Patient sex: F
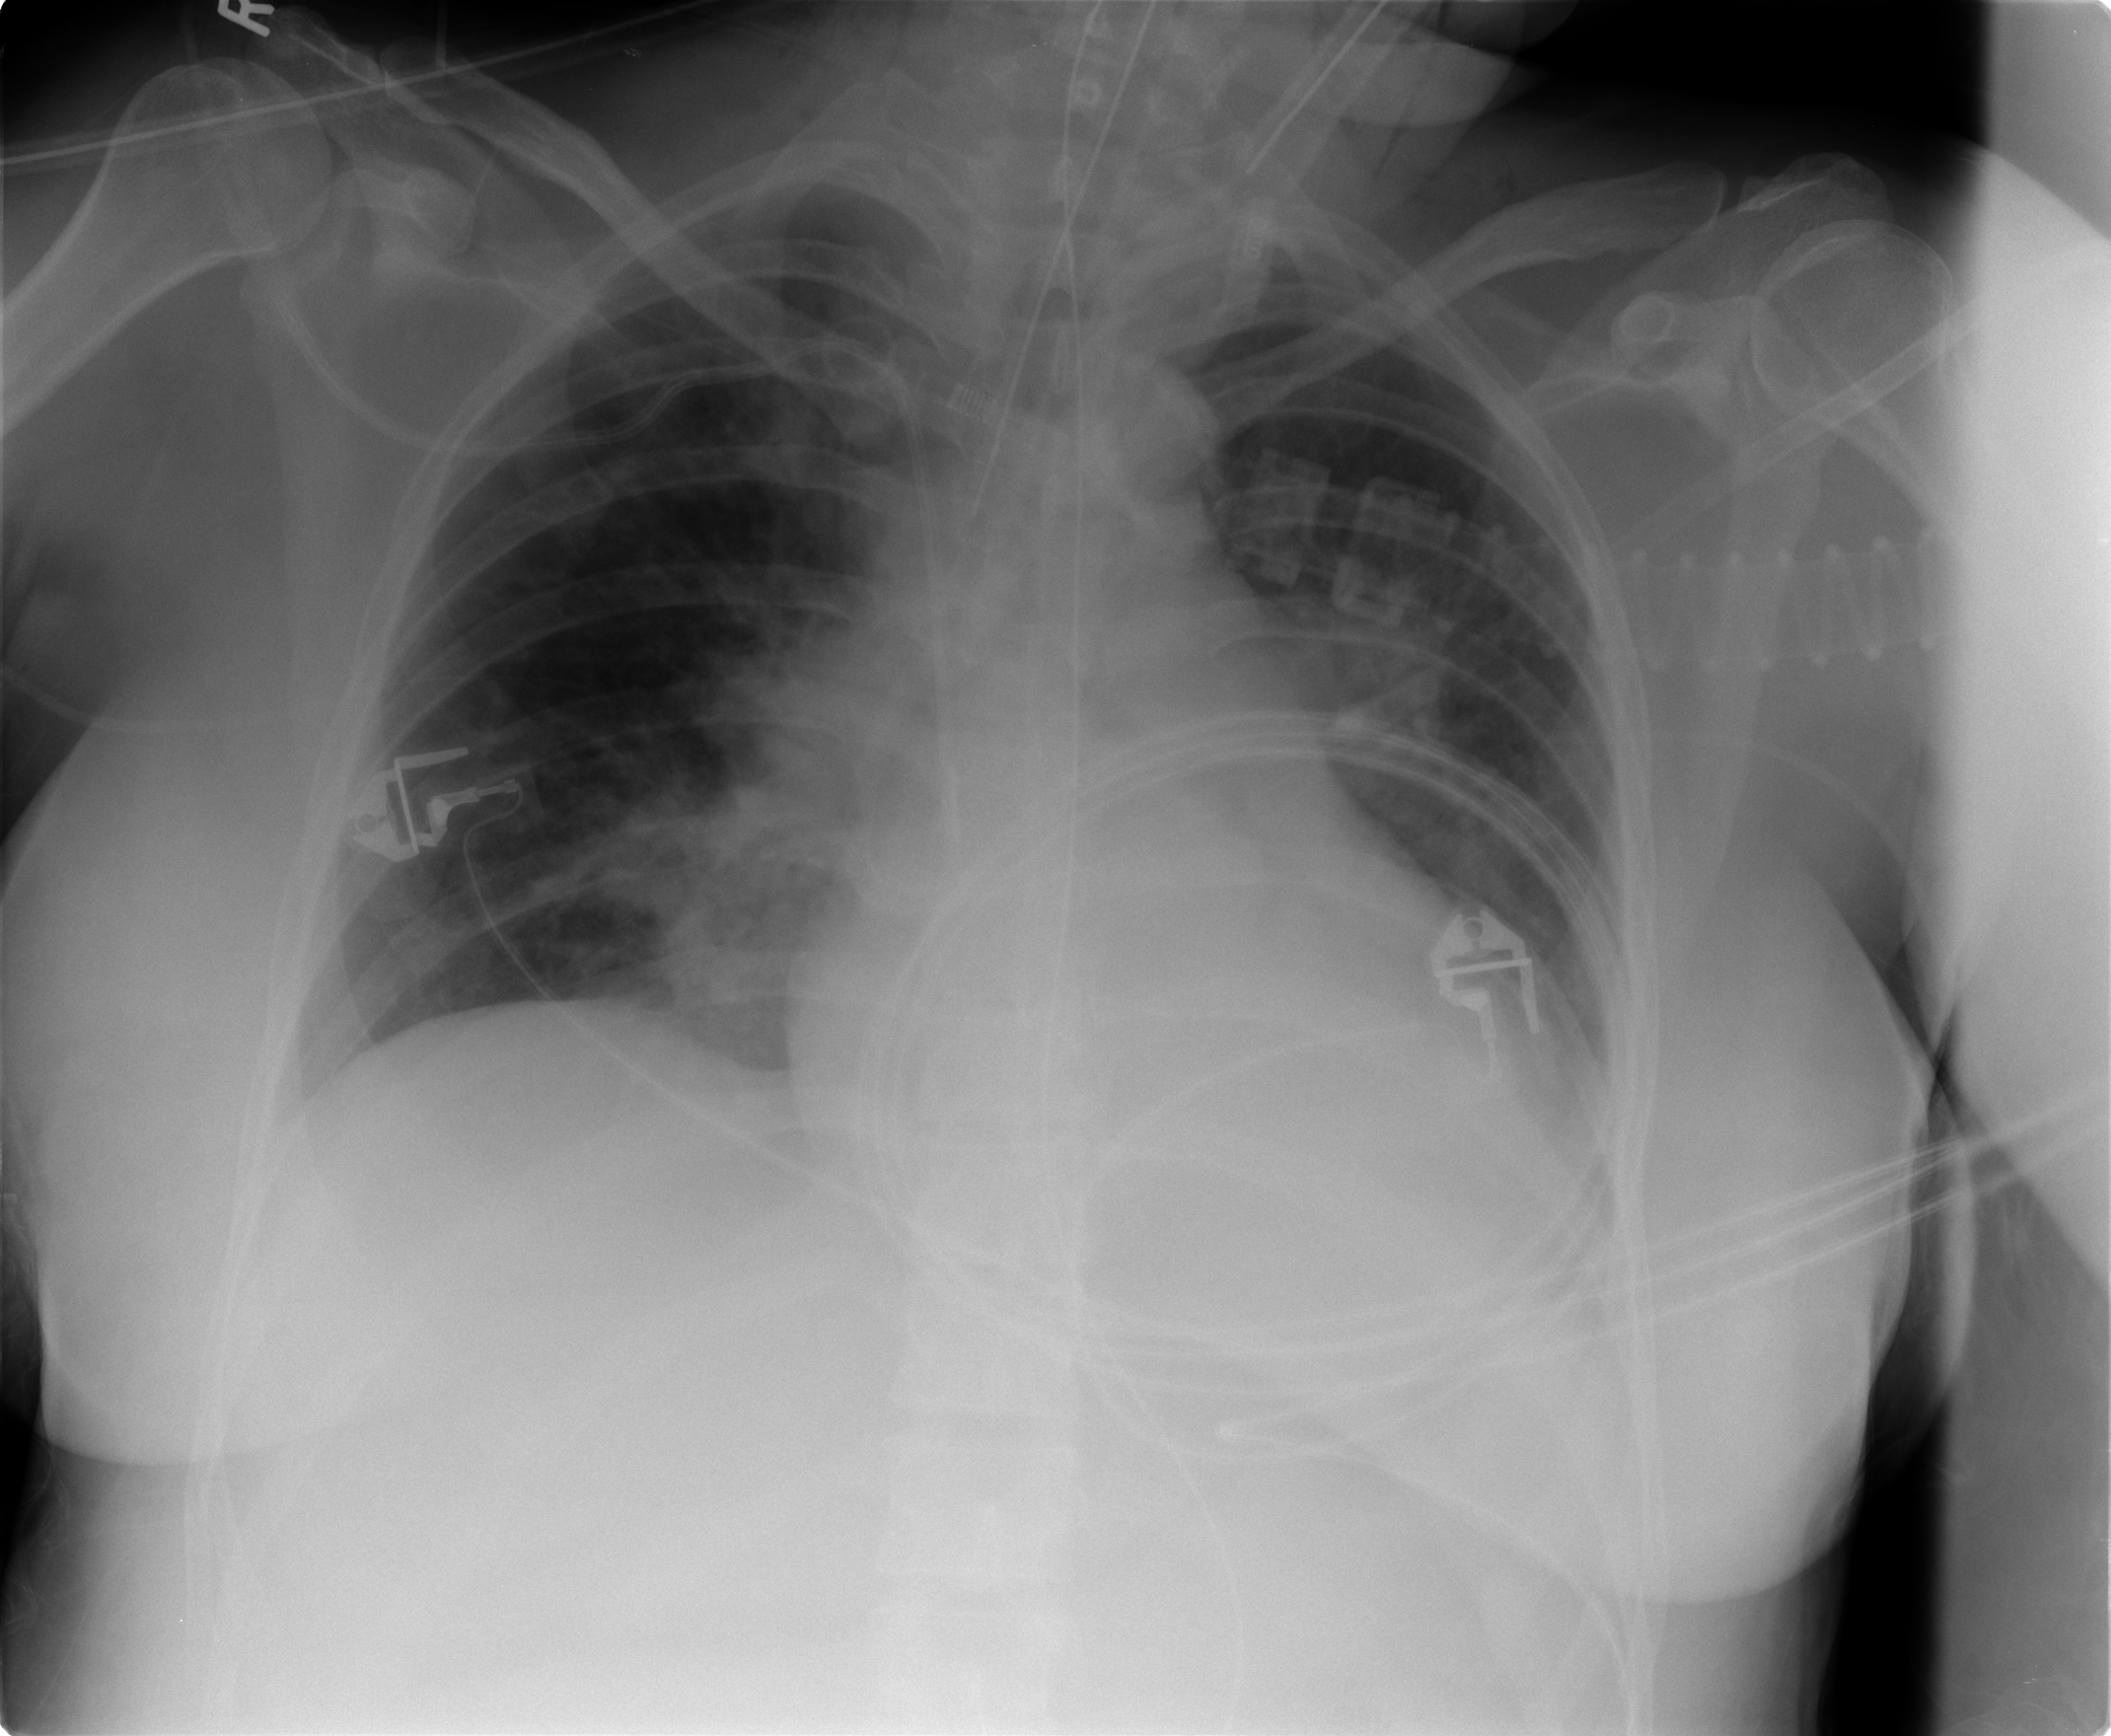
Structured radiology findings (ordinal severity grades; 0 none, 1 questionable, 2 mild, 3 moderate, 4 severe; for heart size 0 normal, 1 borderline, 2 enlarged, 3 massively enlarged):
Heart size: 1
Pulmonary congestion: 2
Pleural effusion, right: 0
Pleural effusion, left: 1
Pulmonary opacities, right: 1
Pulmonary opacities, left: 1
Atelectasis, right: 2
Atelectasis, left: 2